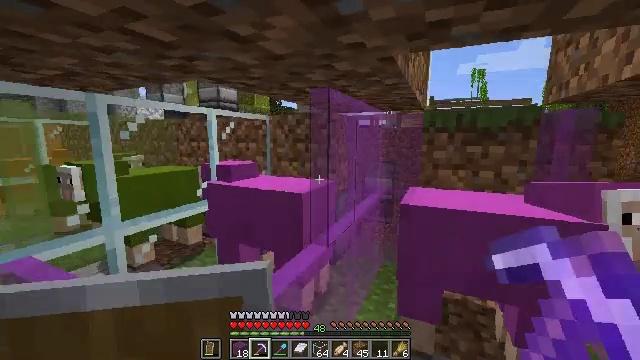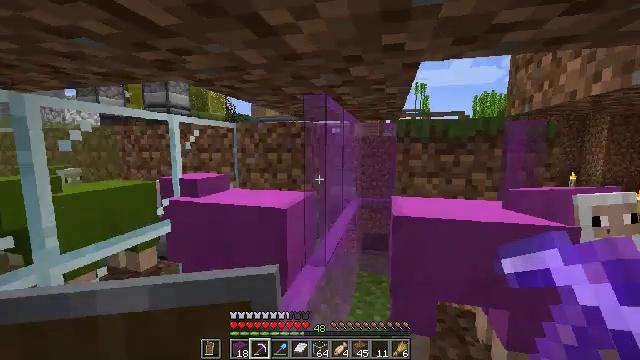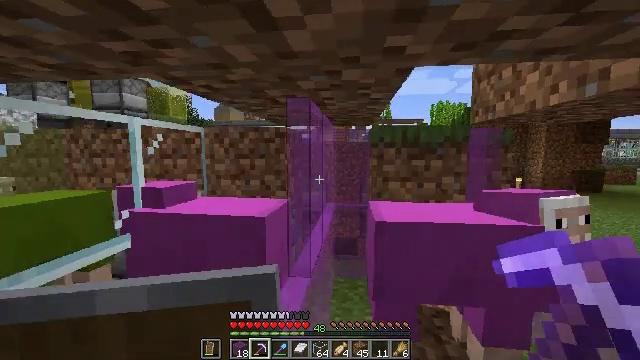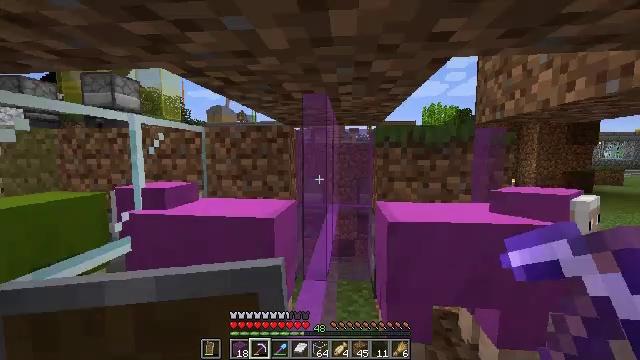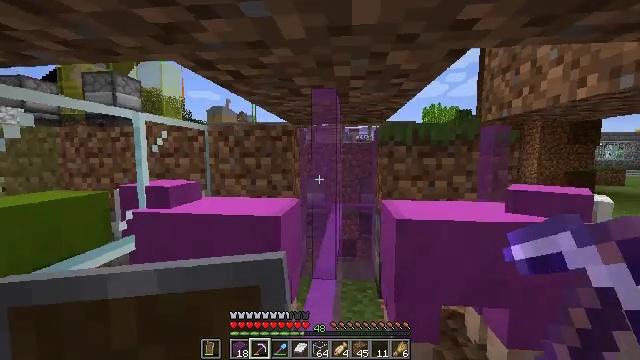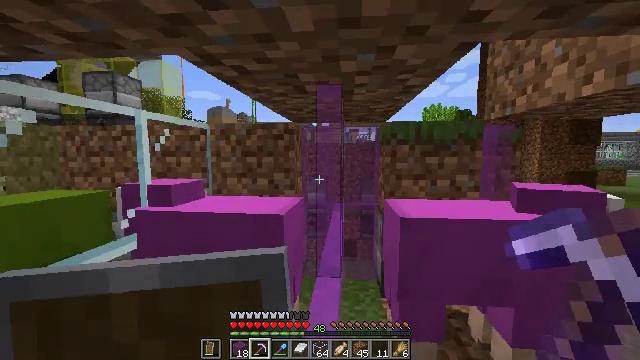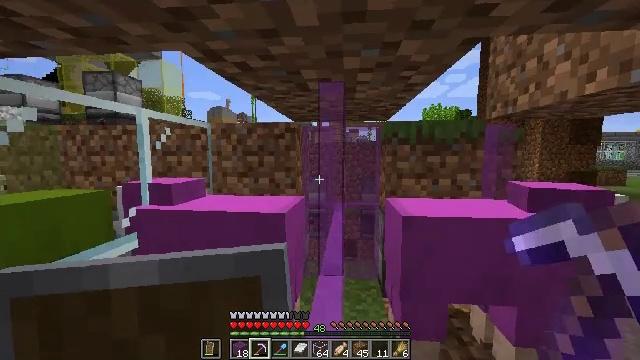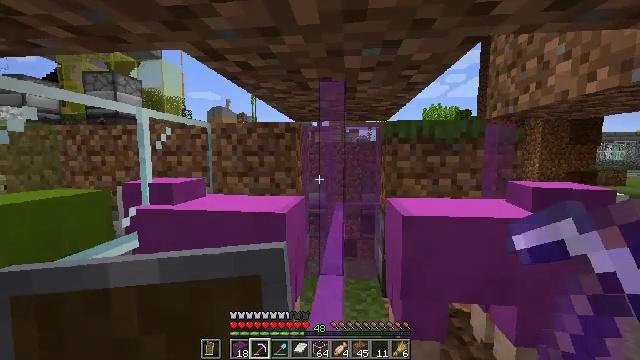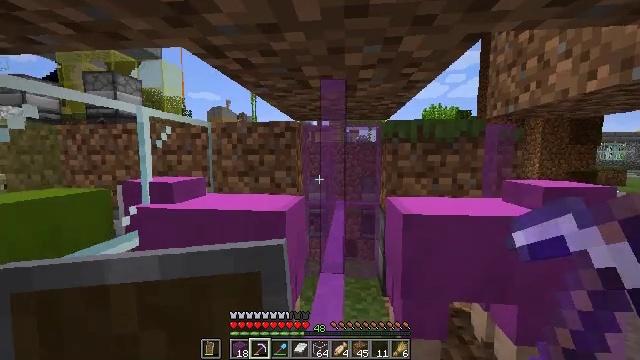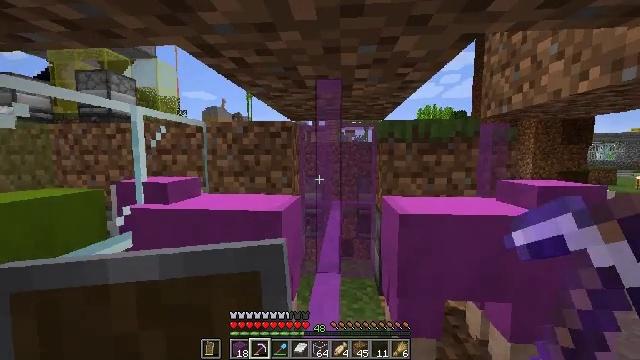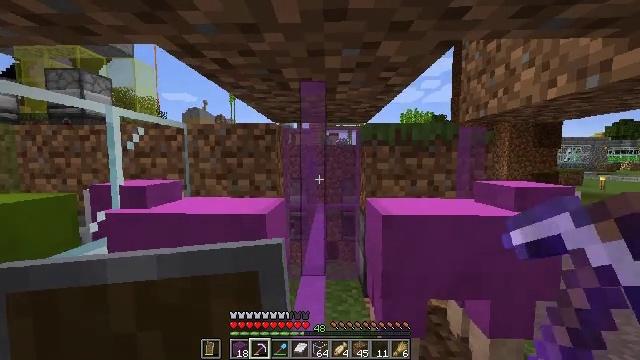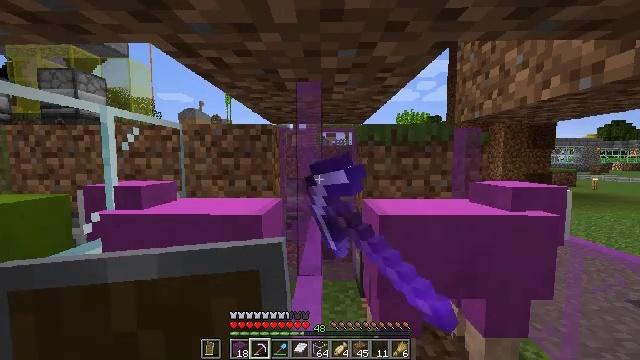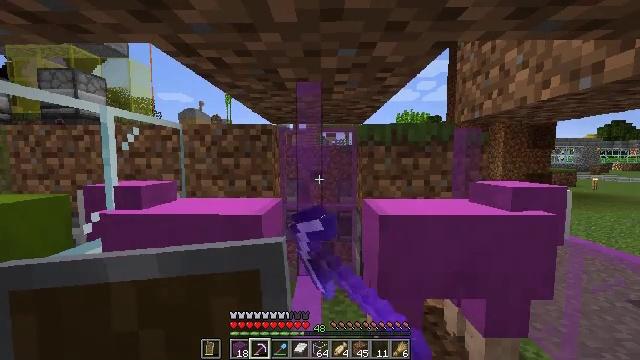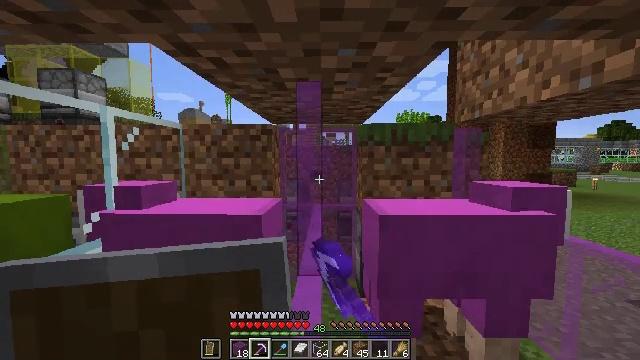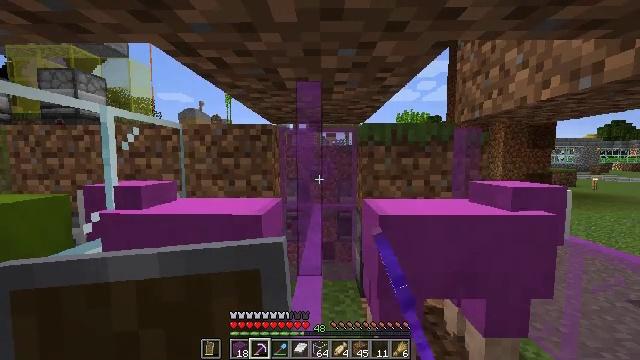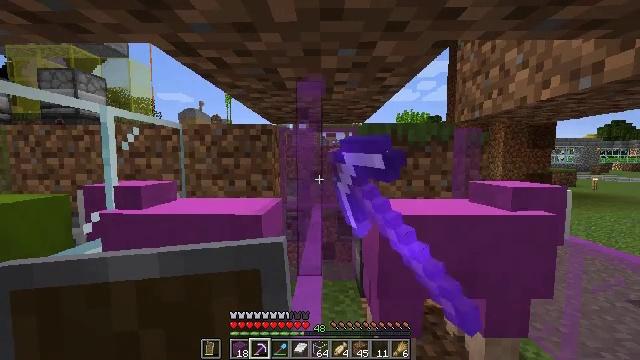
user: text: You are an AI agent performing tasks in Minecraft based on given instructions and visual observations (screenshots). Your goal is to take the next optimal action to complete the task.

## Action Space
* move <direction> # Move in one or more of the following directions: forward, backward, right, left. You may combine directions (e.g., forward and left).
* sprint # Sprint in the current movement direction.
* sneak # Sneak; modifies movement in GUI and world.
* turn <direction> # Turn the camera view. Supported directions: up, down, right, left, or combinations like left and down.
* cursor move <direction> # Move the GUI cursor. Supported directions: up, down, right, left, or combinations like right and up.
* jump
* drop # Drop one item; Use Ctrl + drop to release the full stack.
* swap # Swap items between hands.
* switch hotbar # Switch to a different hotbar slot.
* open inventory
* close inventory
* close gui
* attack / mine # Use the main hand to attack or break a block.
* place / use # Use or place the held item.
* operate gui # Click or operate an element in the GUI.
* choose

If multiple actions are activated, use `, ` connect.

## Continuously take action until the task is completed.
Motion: motion action
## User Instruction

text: Destroy the magenta stained glass pane.
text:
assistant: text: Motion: move forward and move left, turn right and up
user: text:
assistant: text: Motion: turn right and up
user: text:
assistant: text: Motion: turn right
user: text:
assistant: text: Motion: no_op
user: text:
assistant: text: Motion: no_op
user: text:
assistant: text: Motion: no_op
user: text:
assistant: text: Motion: no_op
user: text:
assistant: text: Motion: no_op
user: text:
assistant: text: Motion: no_op
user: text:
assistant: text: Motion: turn right, attack / mine
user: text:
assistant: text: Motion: attack / mine
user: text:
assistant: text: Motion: attack / mine
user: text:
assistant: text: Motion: attack / mine
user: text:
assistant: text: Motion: attack / mine
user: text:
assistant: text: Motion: attack / mine
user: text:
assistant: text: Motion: attack / mine
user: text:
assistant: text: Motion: attack / mine
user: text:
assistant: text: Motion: attack / mine
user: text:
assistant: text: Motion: attack / mine
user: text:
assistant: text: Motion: attack / mine
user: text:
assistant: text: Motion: attack / mine
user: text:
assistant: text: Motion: attack / mine
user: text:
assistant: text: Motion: attack / mine
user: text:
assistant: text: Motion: attack / mine
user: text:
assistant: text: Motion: attack / mine
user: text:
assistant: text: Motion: no_op
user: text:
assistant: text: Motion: no_op
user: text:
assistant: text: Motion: attack / mine
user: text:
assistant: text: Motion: attack / mine
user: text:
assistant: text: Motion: attack / mine